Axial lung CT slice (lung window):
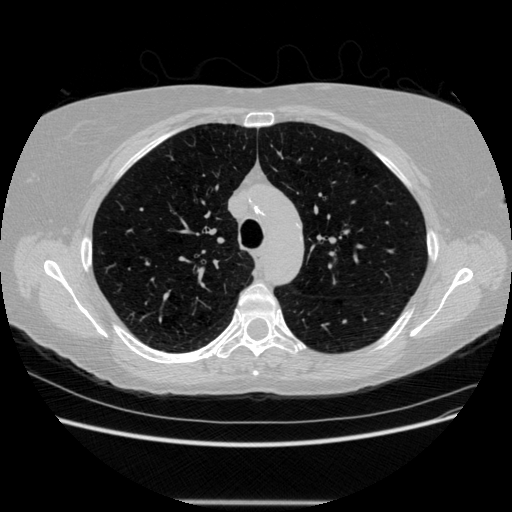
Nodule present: no